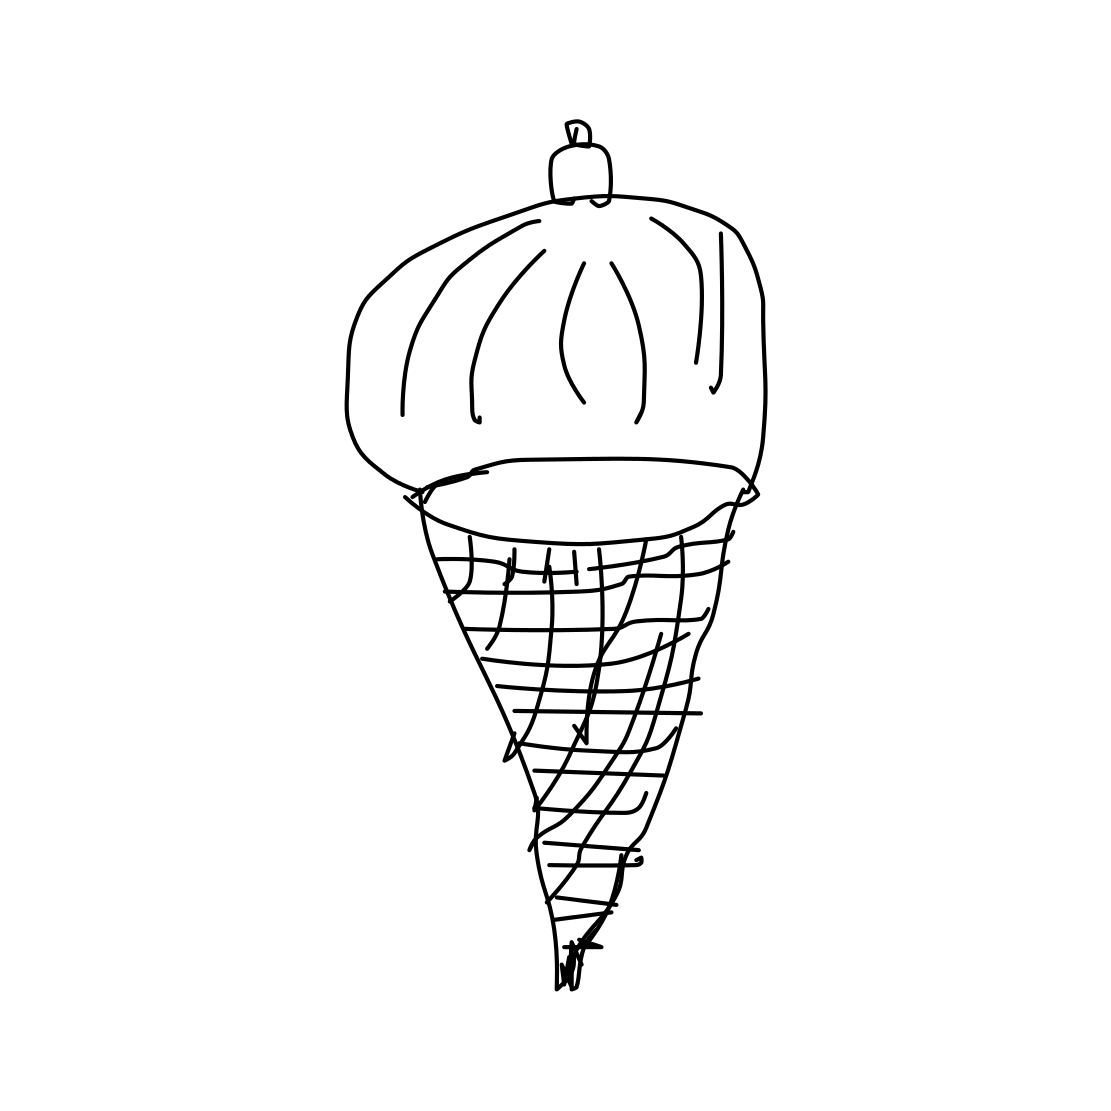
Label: ice-cream-cone